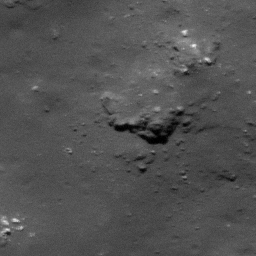
Pit: Tycho 5d
Host crater: Tycho
Host type: impact_melt
Lunar coordinates: latitude -42.612, longitude 348.648